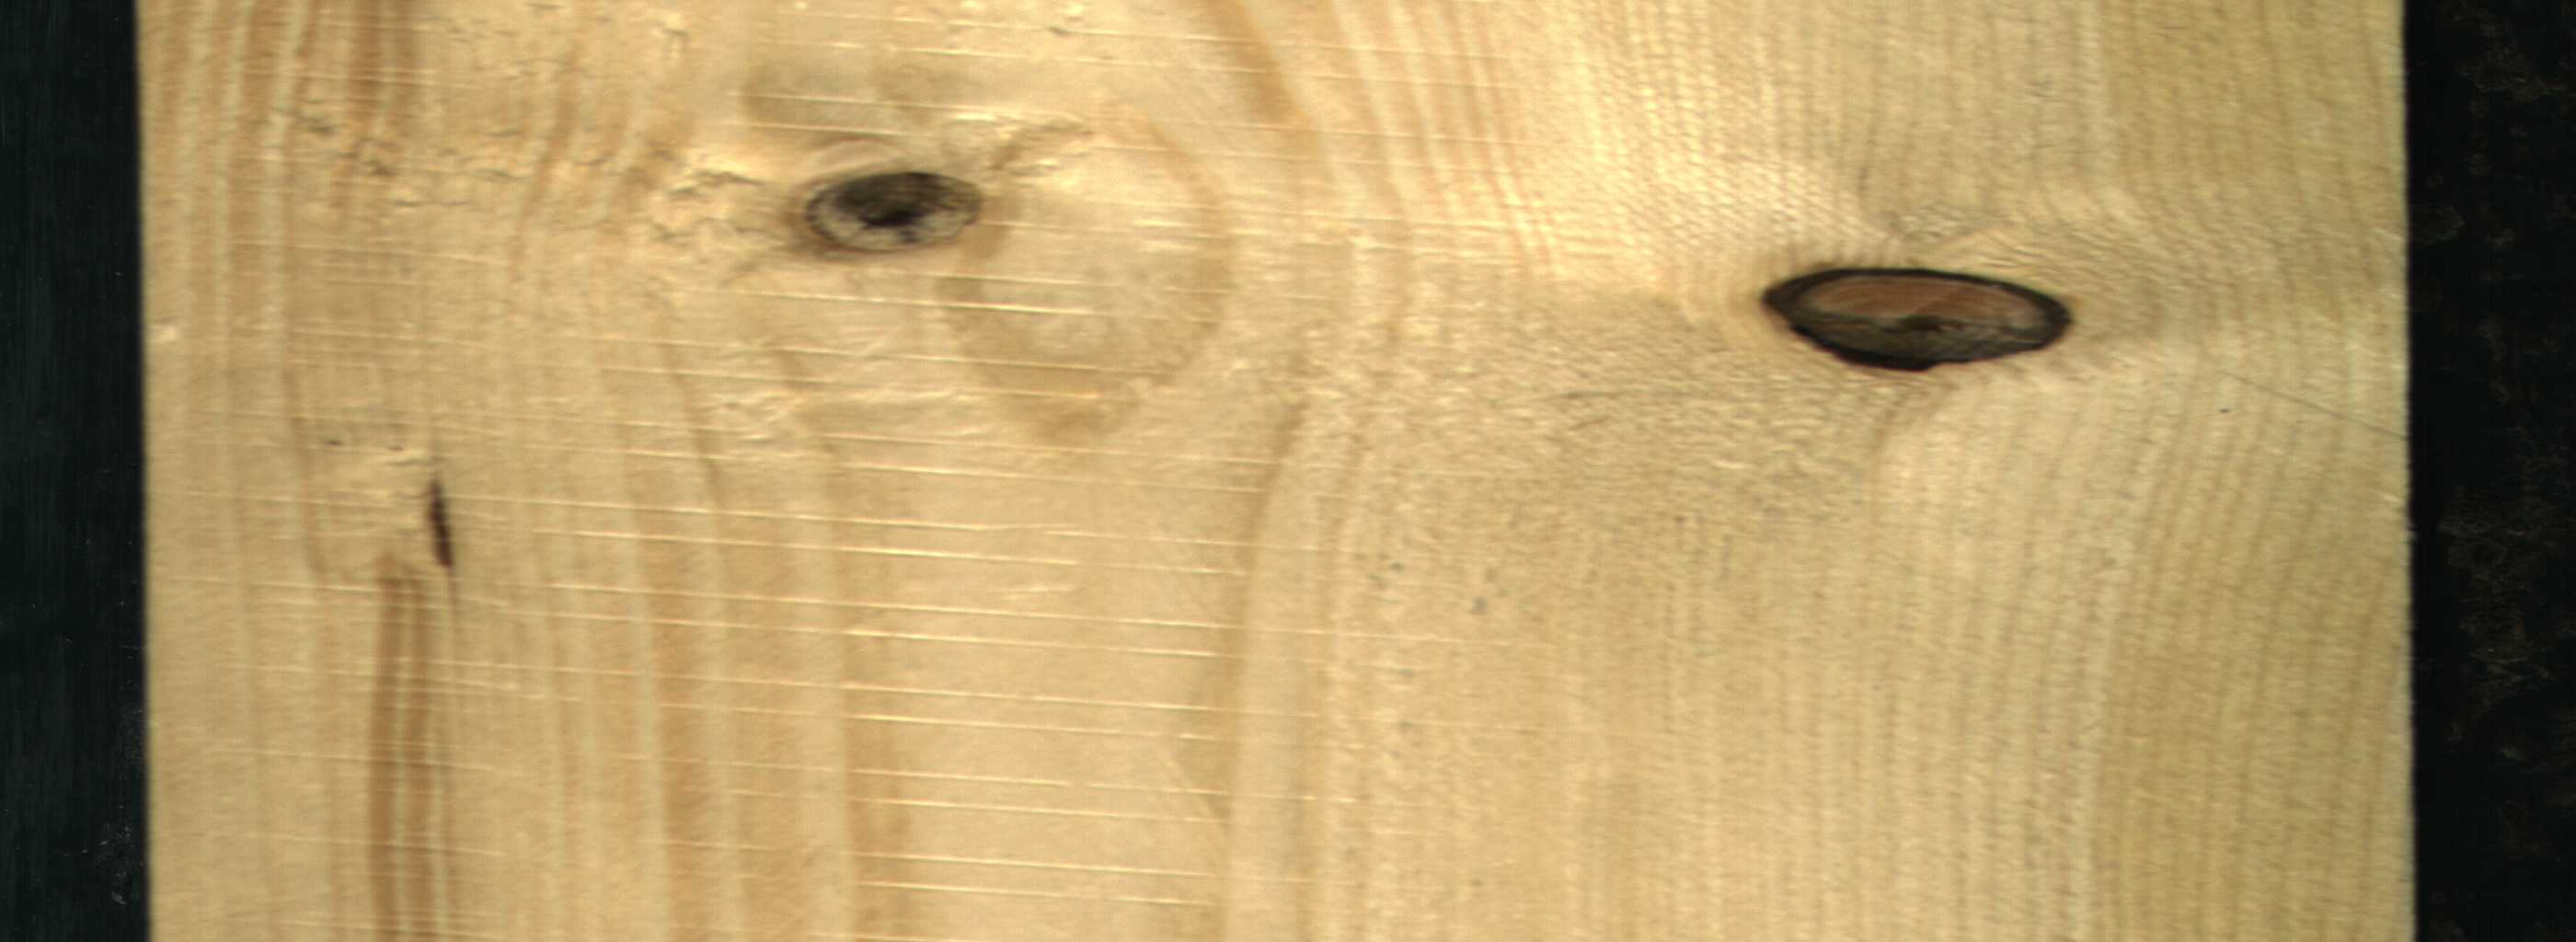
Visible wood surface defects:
resin
Dead_Knot
Dead_Knot